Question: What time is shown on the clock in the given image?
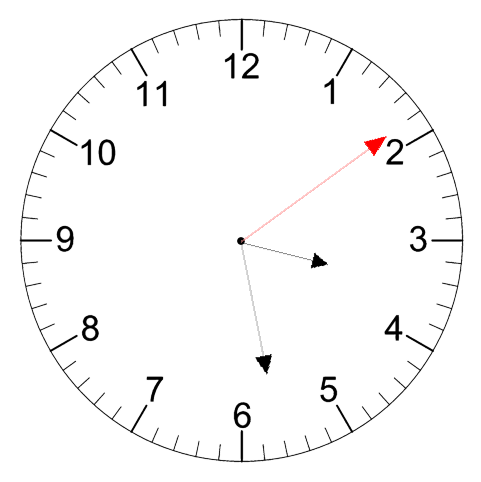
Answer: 03:28:09